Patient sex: M
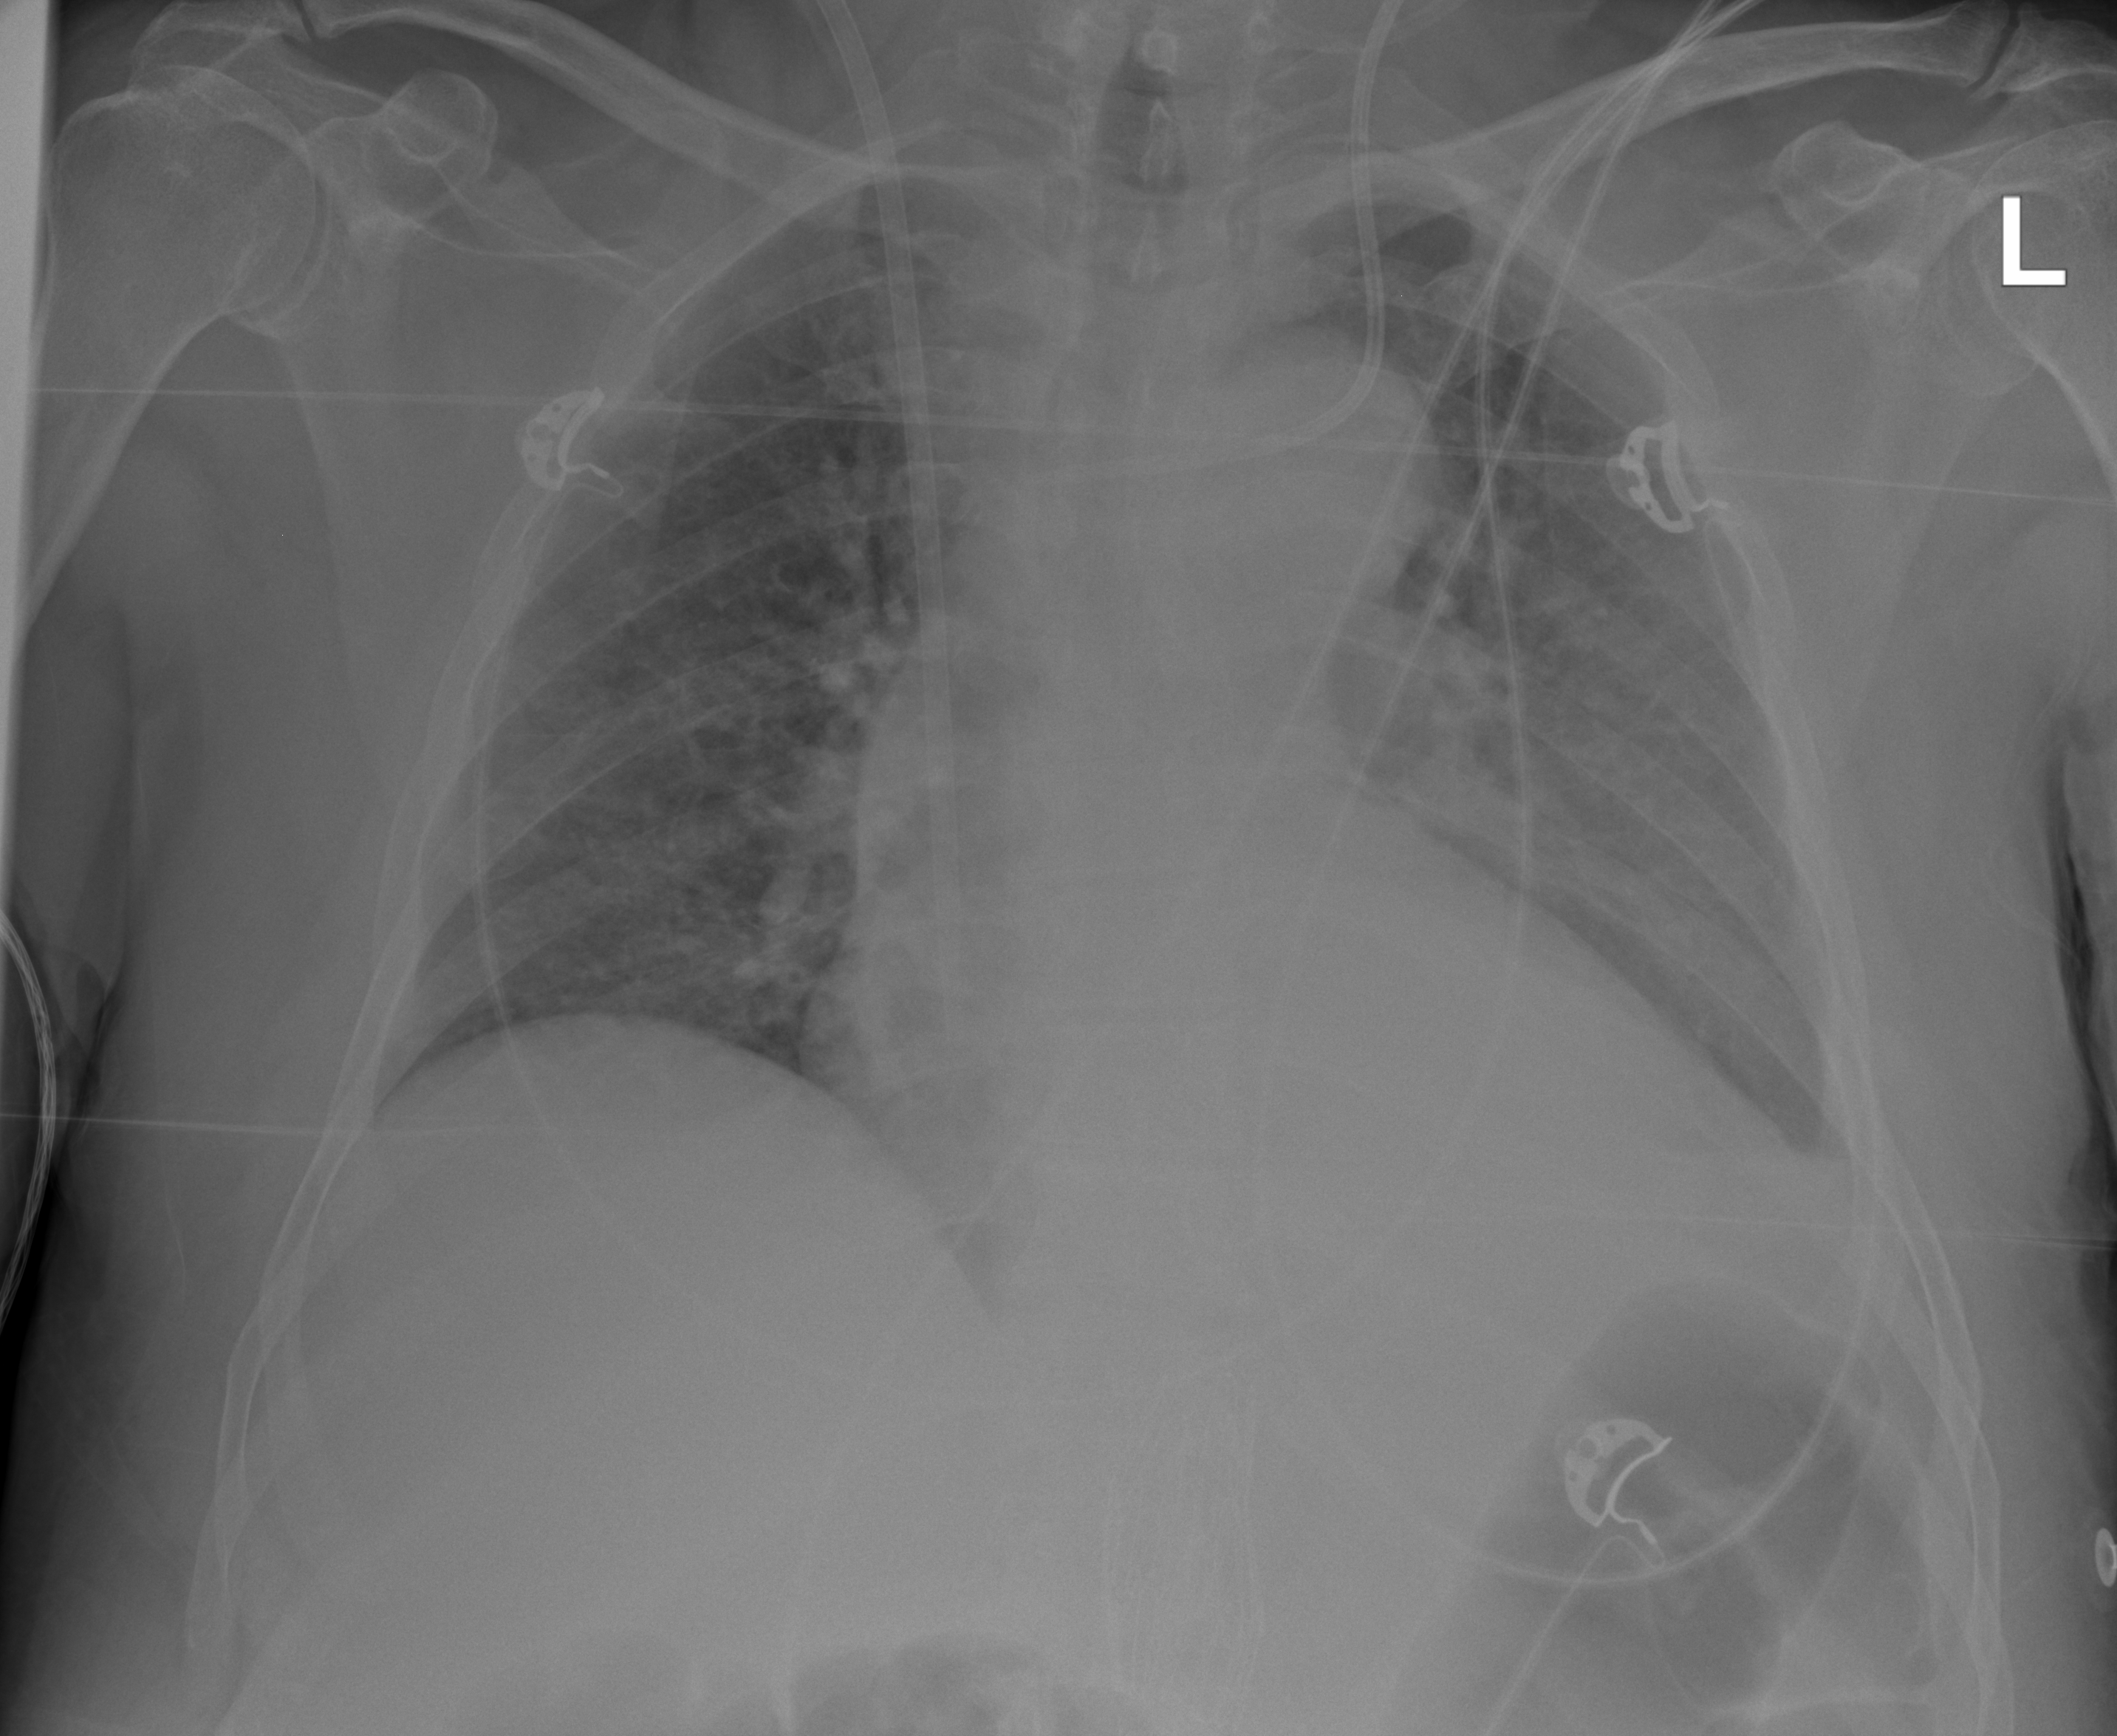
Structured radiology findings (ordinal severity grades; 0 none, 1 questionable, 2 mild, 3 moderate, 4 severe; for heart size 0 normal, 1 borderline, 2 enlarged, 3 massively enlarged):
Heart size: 2
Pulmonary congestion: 2
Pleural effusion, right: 0
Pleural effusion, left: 2
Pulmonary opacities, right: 0
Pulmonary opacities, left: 0
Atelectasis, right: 0
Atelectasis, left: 2